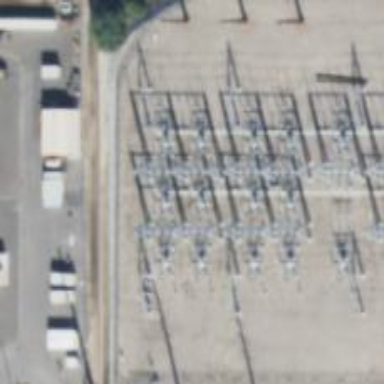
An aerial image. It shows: Switch for power supply.